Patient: sex F, age 43
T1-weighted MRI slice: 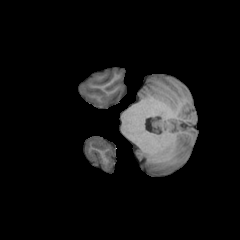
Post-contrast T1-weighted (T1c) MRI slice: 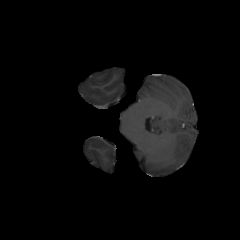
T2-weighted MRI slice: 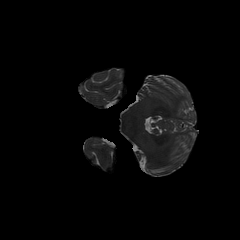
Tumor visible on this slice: no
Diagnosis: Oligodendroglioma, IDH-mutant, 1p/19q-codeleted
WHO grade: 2